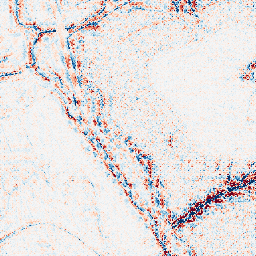
Category: wavelet
Decomposition family: wavelet_dwt
Decomposition parameters: wavelet: db4
level: 3
Upsampling method: regularized
Upsampling parameters: scale: 2
lambda_reg: 0.1
Upsampling scale: 2